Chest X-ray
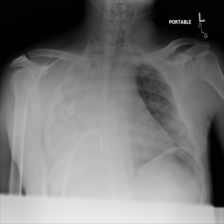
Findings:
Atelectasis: negative
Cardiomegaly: negative
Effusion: negative
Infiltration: negative
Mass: negative
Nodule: negative
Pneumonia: negative
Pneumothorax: negative
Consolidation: negative
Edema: negative
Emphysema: negative
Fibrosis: negative
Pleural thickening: negative
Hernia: negative